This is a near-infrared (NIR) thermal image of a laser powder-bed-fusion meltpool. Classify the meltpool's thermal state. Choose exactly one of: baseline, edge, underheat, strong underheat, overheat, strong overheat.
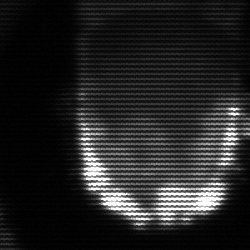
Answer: baseline